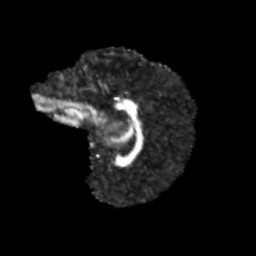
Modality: FA
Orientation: sagittal
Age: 10
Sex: male
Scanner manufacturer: siemens
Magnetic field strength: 3 T
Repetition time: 3.8 s
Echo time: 0.07 s